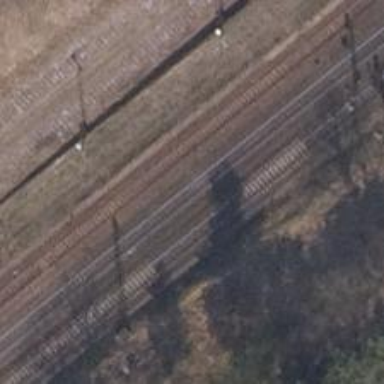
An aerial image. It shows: Railway signal.